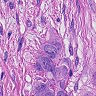
Metastatic tissue present: yes